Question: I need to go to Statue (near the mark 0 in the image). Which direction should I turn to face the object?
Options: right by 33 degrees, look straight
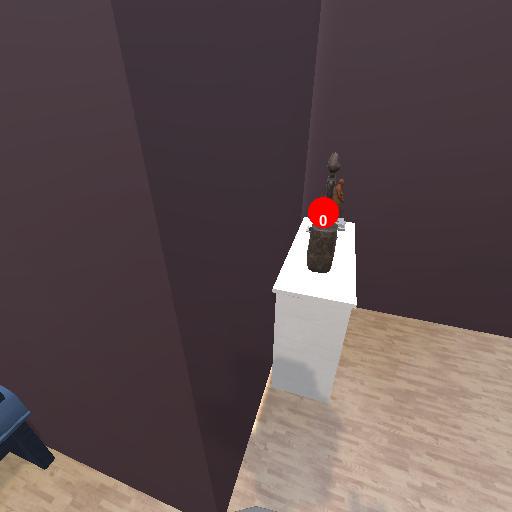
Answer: right by 33 degrees